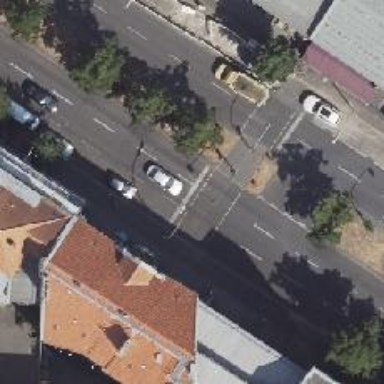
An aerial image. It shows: Road with traffic signals.